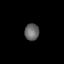
Tissue: skin
Cell type: Epithelial cells
Senescence score: 0.2735
Nuclear area (px): 236
Mean DAPI intensity: 102.78